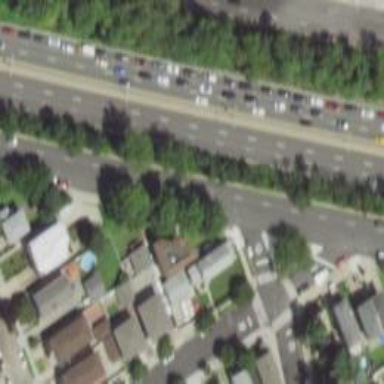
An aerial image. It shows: Primary highway.